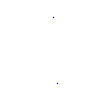
Particle: proton